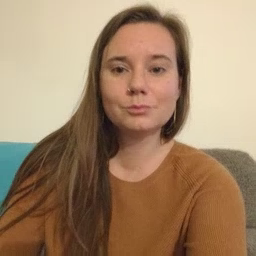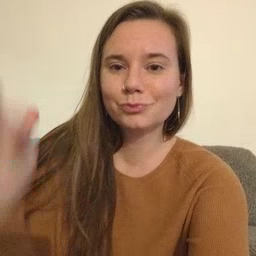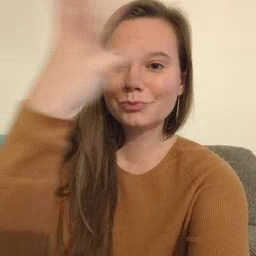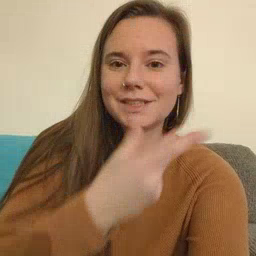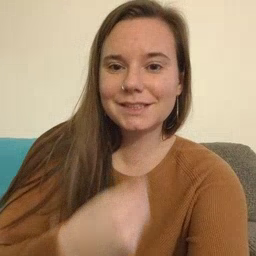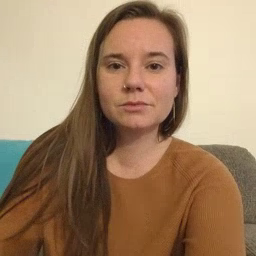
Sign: pretty